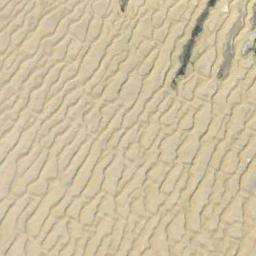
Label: desert